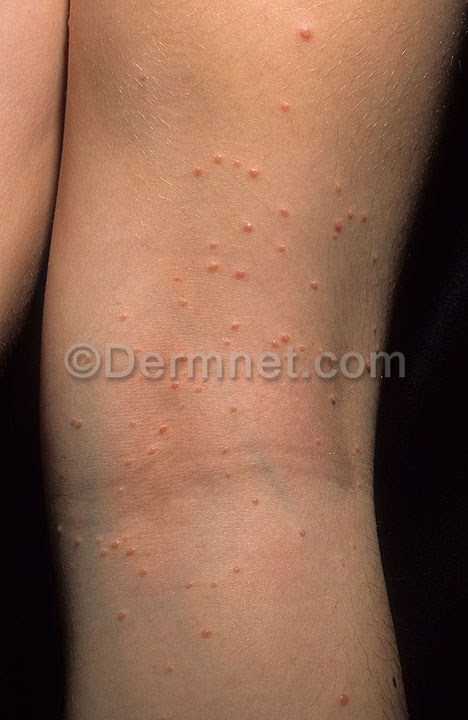
Disease: Herpes HPV and other STDs Photos